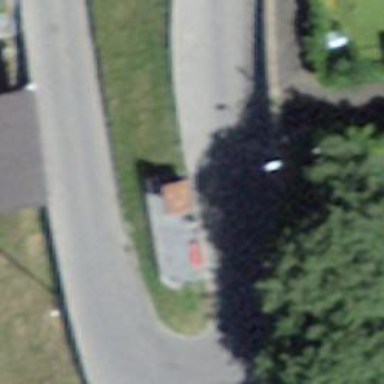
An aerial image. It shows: Red bench.